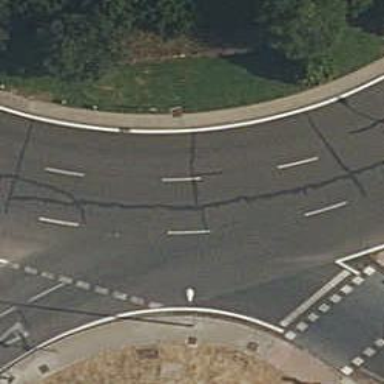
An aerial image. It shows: Secondary road with asphalt surface leading to roundabout.